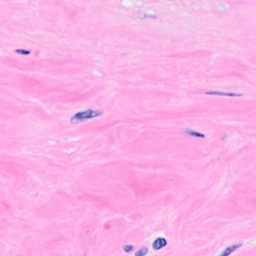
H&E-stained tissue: Breast